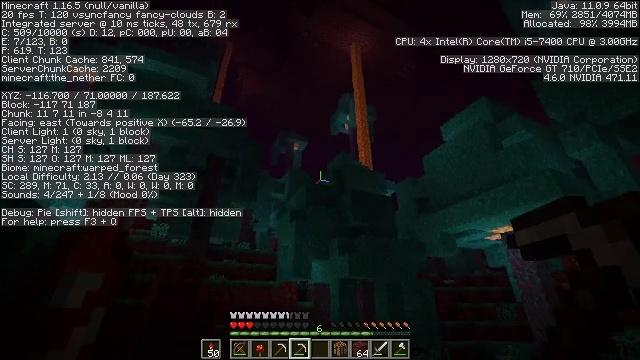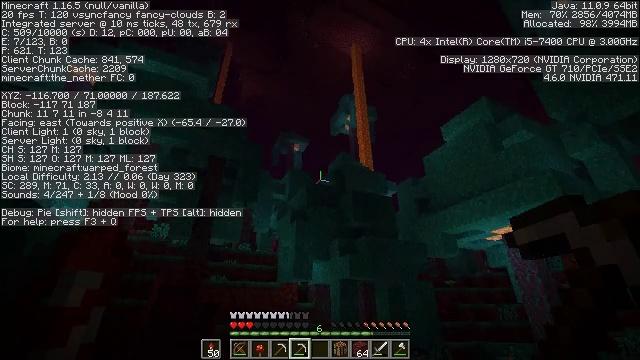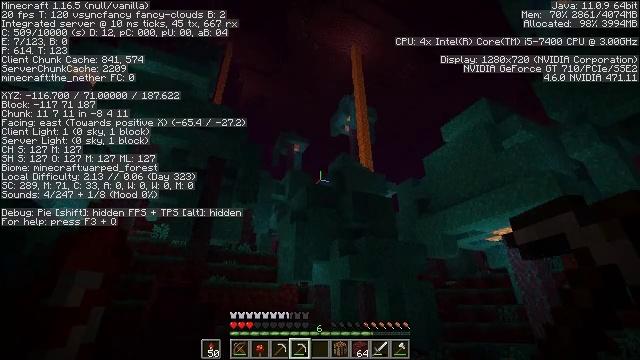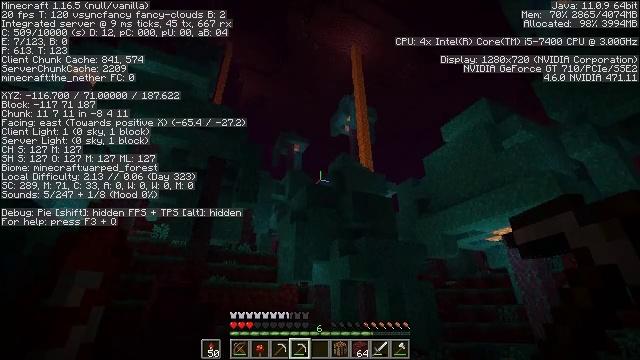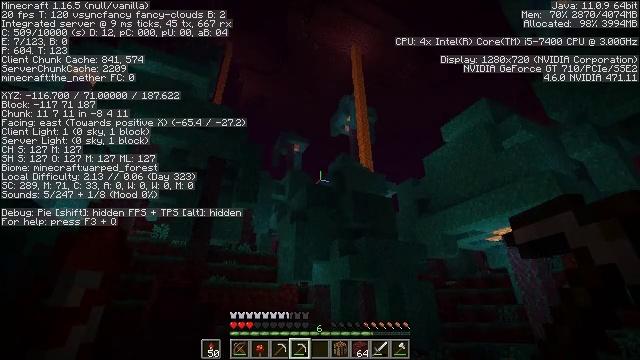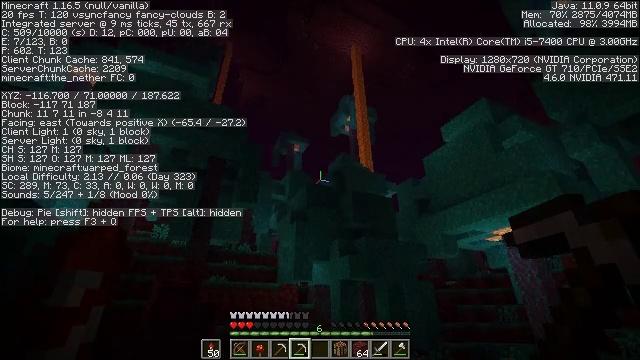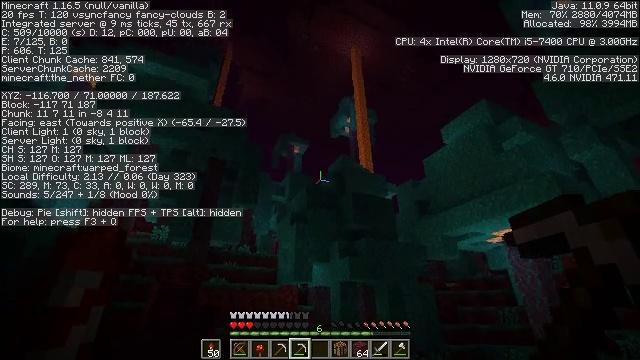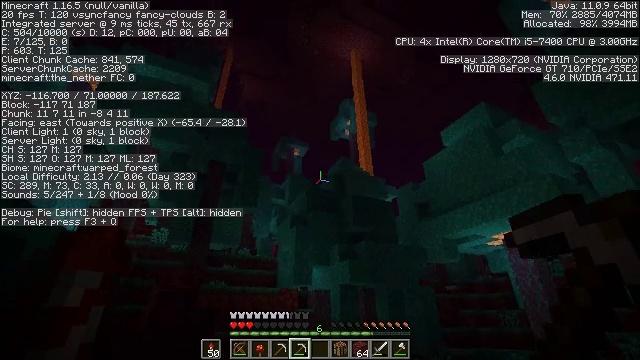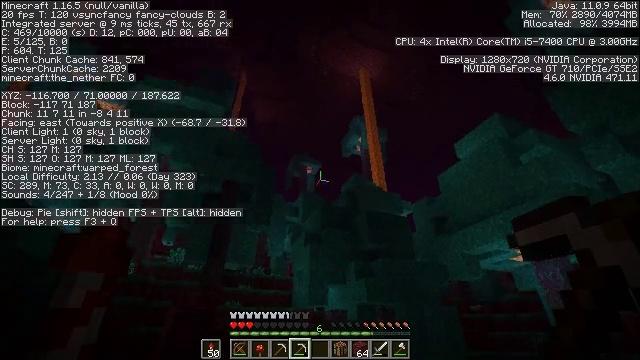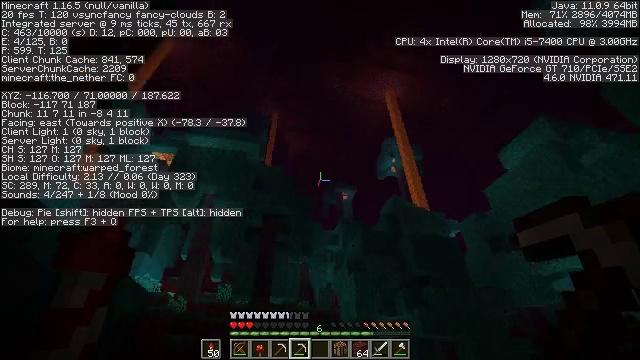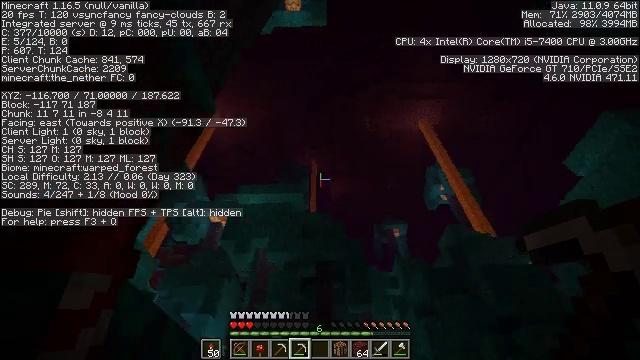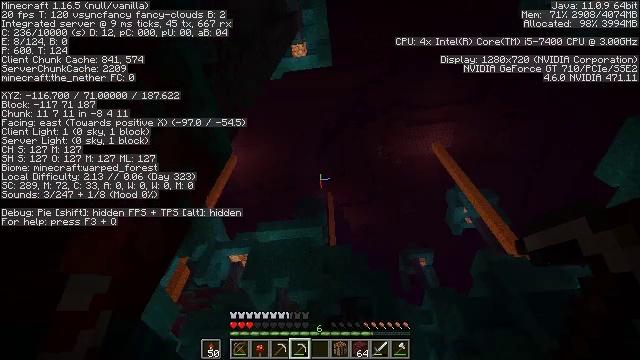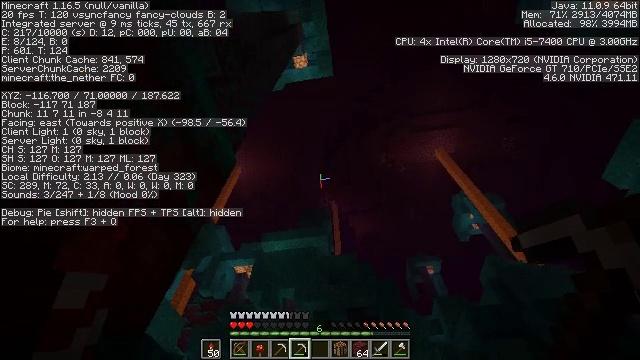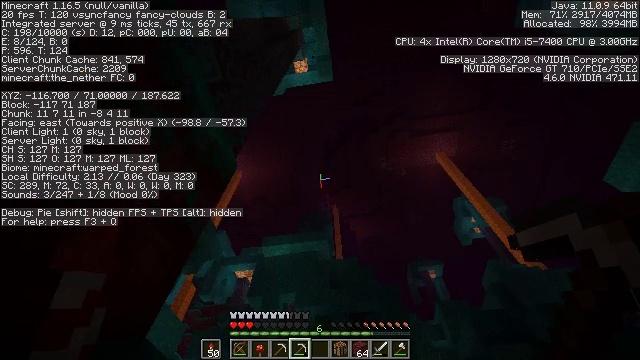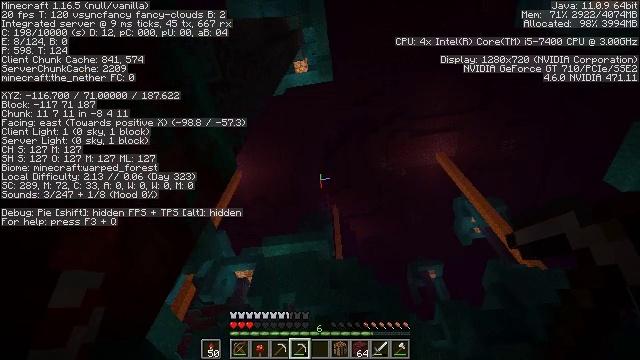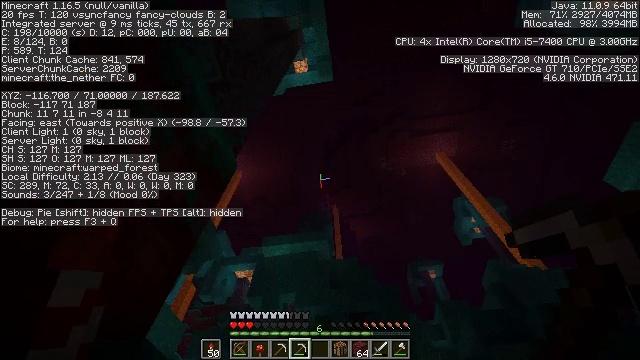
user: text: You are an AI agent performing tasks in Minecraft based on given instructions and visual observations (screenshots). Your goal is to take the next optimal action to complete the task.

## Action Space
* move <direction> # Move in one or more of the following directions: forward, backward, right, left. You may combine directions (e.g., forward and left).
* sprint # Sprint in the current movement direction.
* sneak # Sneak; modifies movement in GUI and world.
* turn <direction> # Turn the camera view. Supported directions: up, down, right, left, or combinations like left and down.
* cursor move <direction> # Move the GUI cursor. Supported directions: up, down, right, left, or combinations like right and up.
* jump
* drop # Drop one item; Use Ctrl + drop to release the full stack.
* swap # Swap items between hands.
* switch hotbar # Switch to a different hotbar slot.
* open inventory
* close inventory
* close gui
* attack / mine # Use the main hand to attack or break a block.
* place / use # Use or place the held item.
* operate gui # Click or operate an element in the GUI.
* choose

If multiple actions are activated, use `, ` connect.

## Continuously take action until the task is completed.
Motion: motion action
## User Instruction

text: Gather nether gold ore using a pickaxe.
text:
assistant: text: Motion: no_op
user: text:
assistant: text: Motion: no_op
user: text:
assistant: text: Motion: no_op
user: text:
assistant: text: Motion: no_op
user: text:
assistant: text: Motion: no_op
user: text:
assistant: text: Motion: no_op
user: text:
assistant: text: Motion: no_op
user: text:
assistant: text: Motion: turn left and up
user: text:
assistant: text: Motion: turn left and up
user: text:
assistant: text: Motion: turn left and up
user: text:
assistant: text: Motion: turn left and up
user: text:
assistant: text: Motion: turn left and up
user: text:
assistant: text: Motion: no_op
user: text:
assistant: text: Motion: no_op
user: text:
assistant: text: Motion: no_op
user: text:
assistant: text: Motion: no_op
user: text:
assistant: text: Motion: no_op
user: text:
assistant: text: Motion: no_op
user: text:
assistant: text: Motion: no_op
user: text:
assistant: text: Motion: no_op
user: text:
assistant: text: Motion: no_op
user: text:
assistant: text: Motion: no_op
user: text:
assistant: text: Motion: turn up
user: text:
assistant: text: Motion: turn up
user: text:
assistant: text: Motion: turn up
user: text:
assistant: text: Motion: turn up
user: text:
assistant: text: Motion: no_op
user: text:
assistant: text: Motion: no_op
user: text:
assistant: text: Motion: no_op
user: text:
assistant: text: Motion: no_op